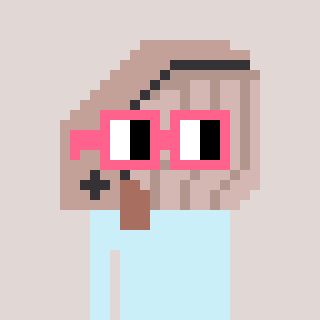
a pixel art character with square pink glasses, a whale-shaped head and a grayscale-colored body on a warm background